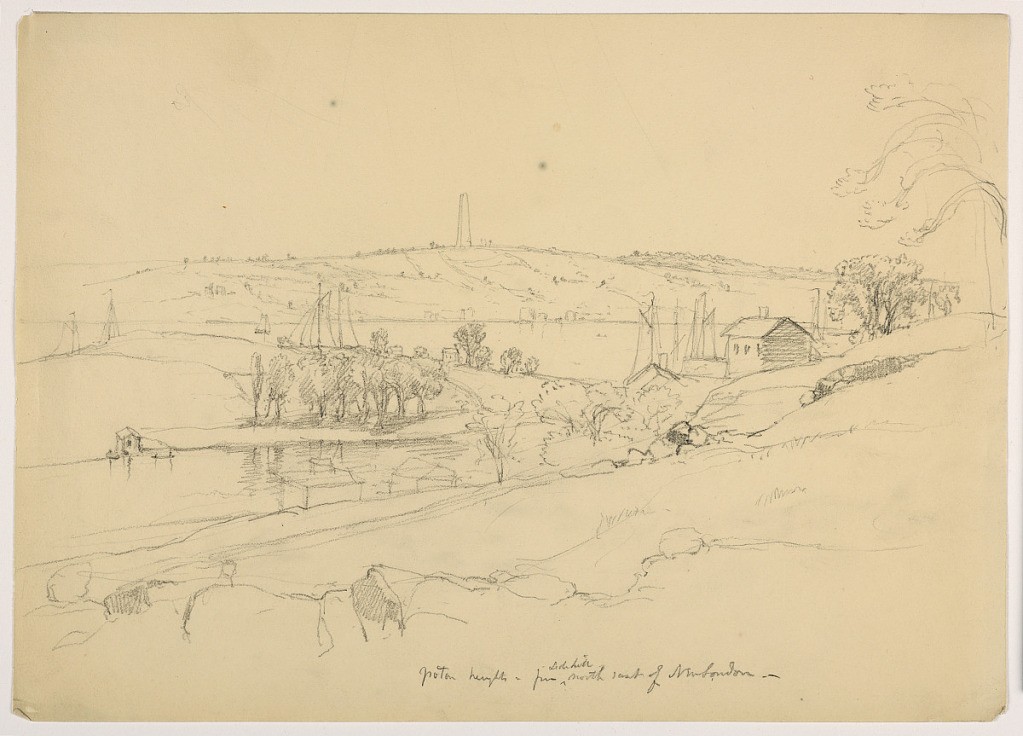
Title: Groton Heights from Hill Northeast of New London
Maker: Daniel Huntington, American, 1816–1906
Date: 1859
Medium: Graphite on paper
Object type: Drawing
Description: Slope, at right, with trees and houses. Water, left and center, with ridge of land, at left, with trees and houses. Opposite, a bank with monument at top, center, in distance. Sailboats in water.